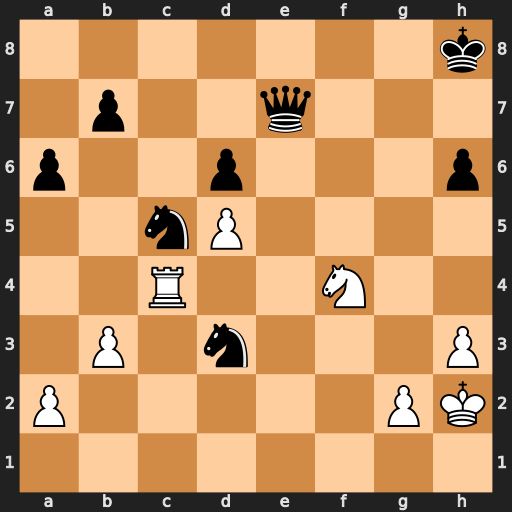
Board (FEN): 7k/1p2q3/p2p3p/2nP4/2R2N2/1P1n3P/P5PK/8
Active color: w
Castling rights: -
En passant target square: -
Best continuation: Ng6+ Kg7 Nxe7